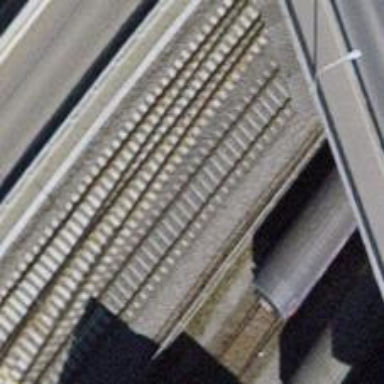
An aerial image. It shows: Solitary milestone along the railway.